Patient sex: F
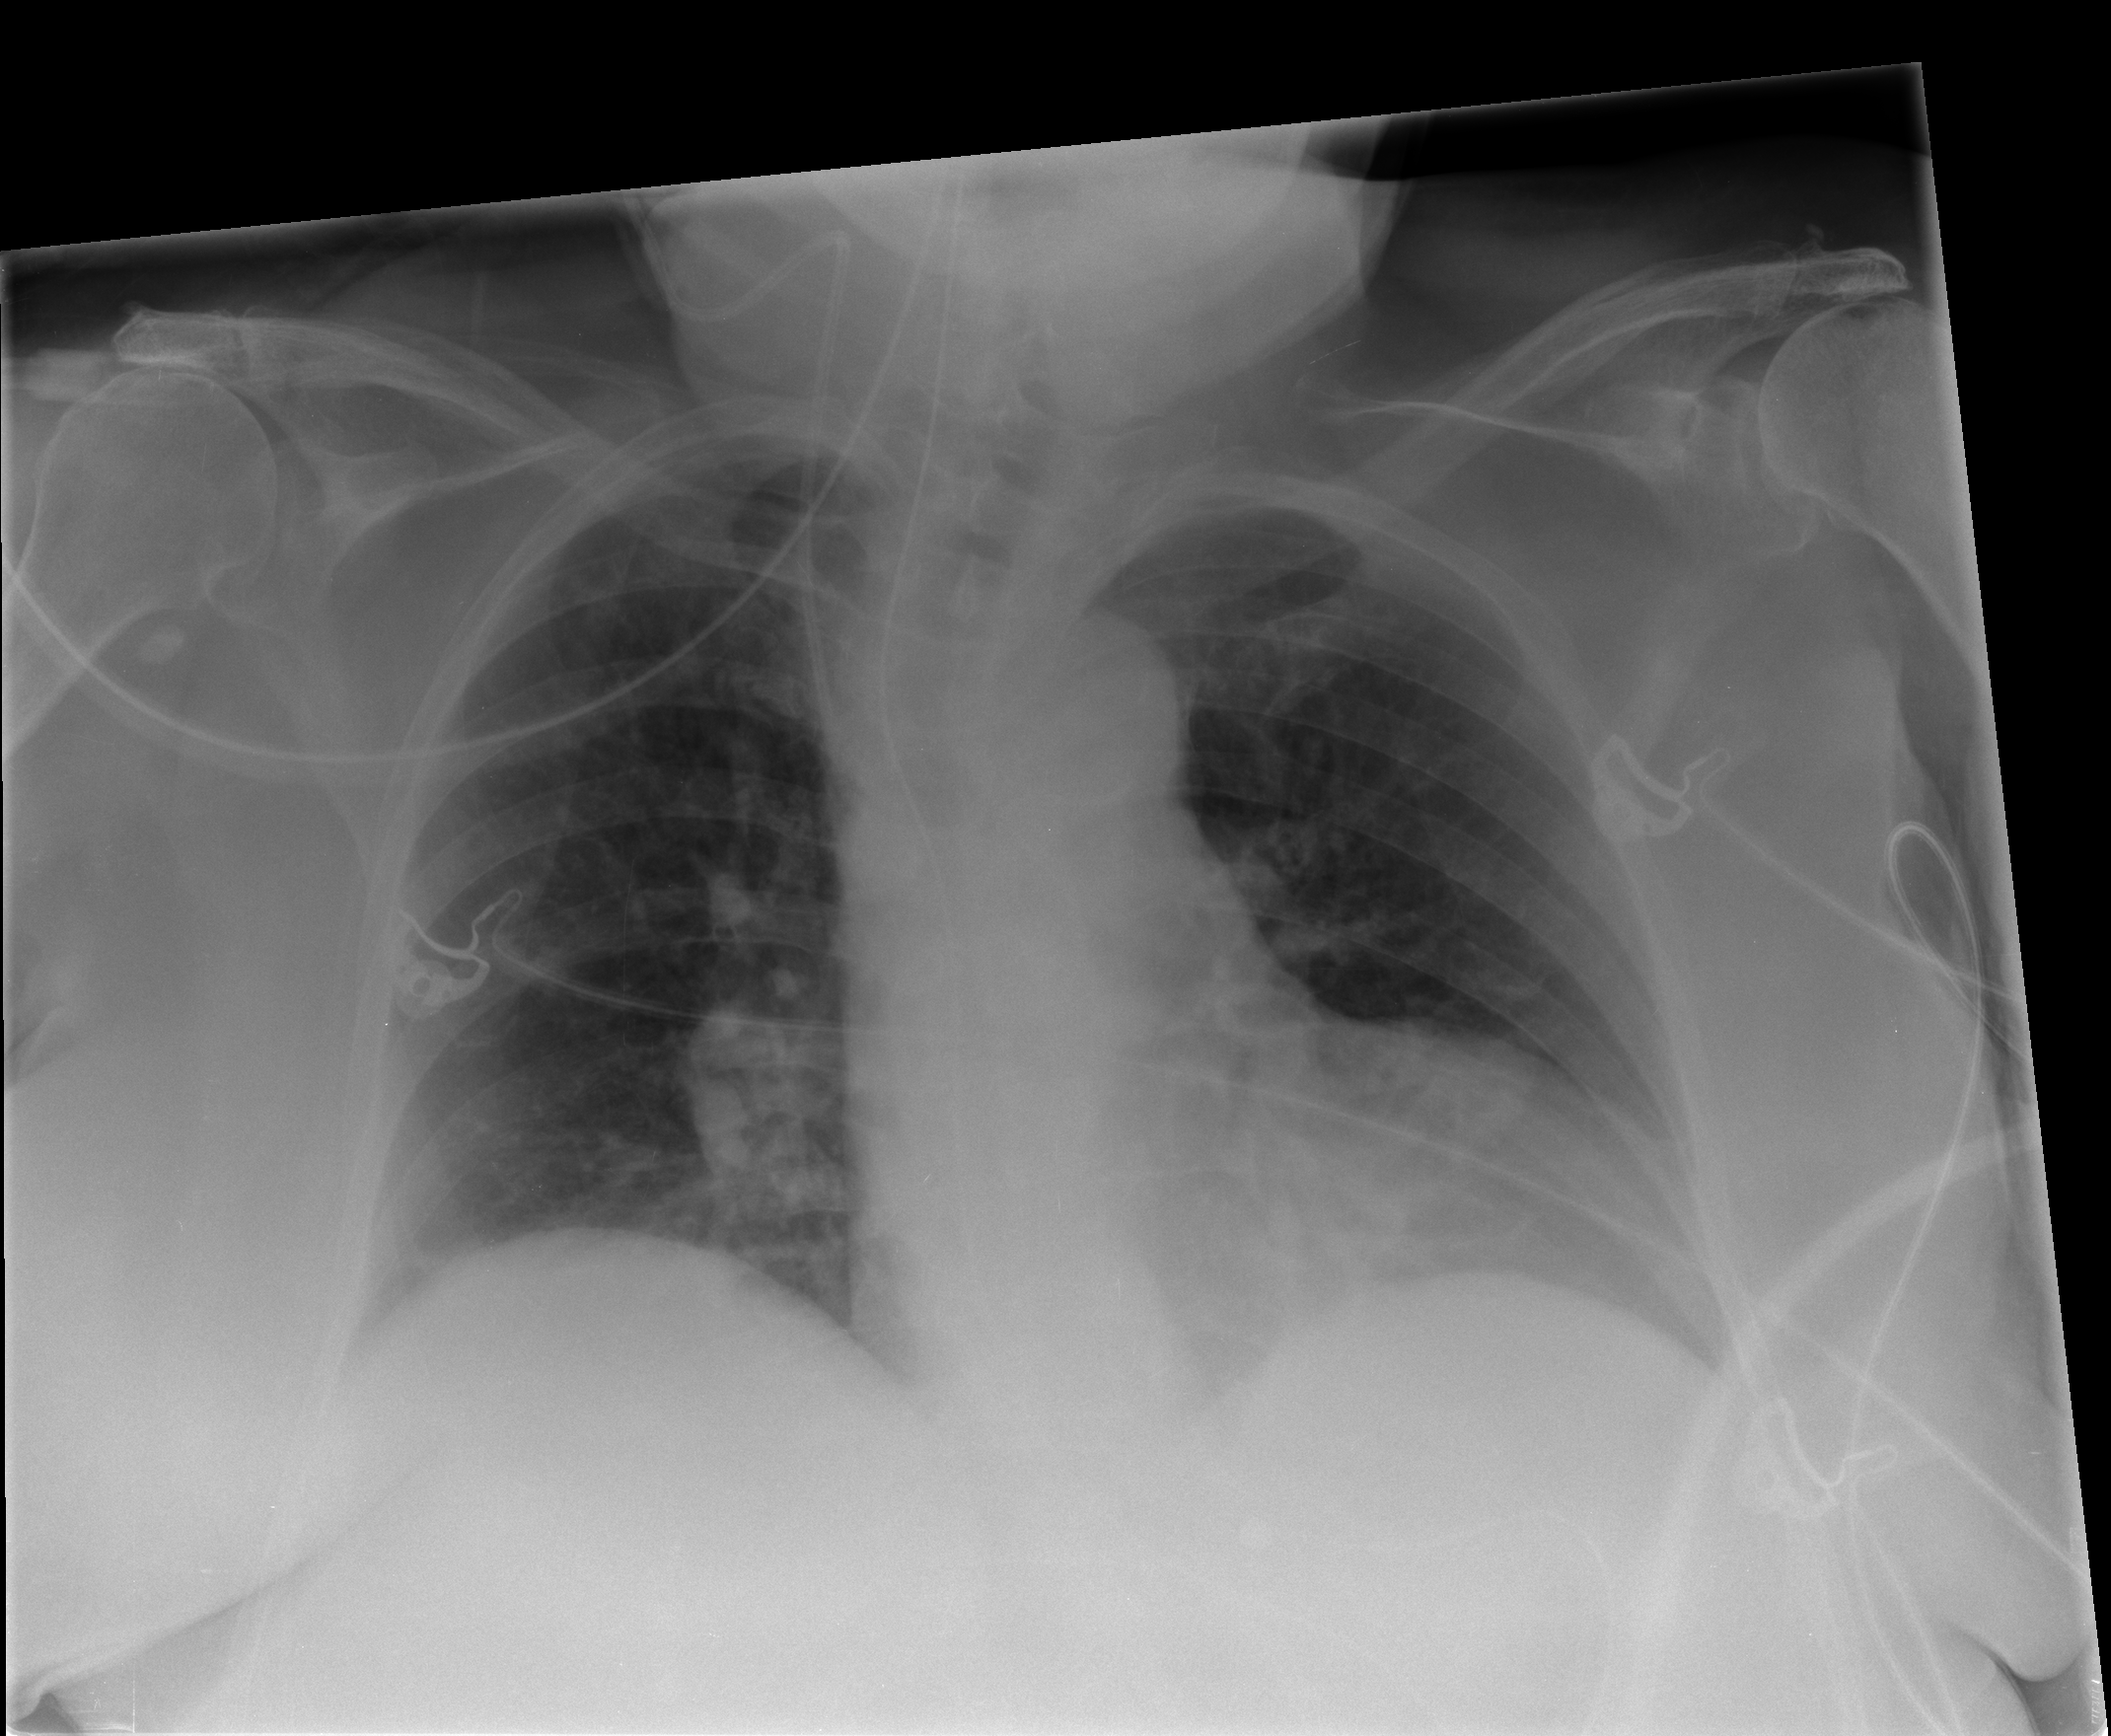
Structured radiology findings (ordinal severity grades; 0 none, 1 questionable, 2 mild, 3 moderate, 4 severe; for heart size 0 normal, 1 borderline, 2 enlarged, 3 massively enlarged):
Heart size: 2
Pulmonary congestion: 0
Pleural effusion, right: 0
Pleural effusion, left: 0
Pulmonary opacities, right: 0
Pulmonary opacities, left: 0
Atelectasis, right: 2
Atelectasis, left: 2